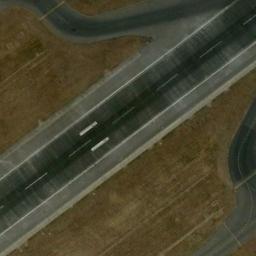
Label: runway